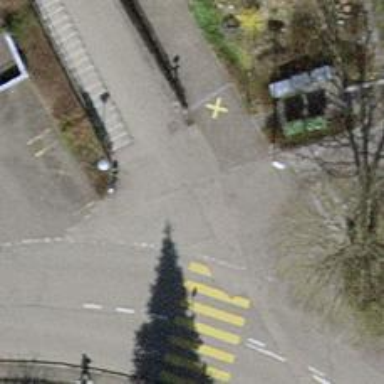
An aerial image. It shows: Road with steps.